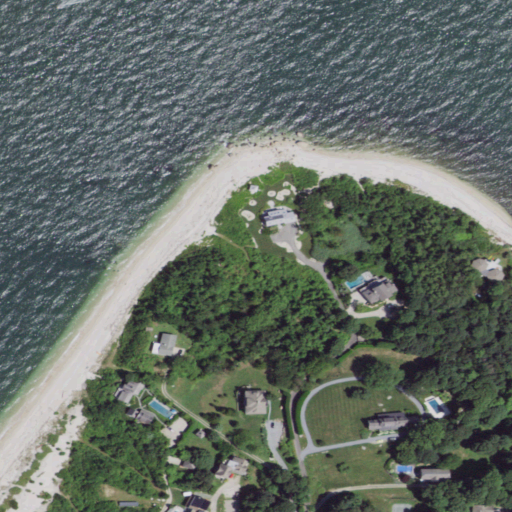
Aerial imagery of cape in New York named Terry Point containing open water, low intensity development, barren land, medium intensity development, open development, grassland, high intensity development, mixed forest, and deciduous forest